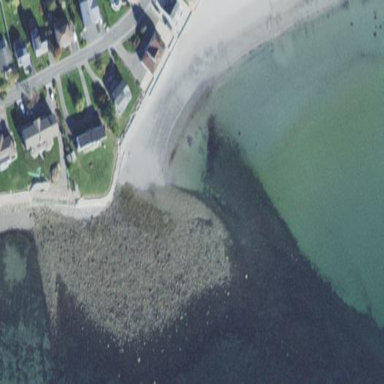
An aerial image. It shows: Rocky scree area affected by tides.